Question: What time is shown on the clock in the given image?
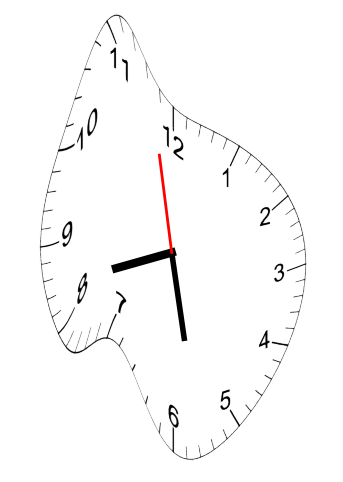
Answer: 08:27:58